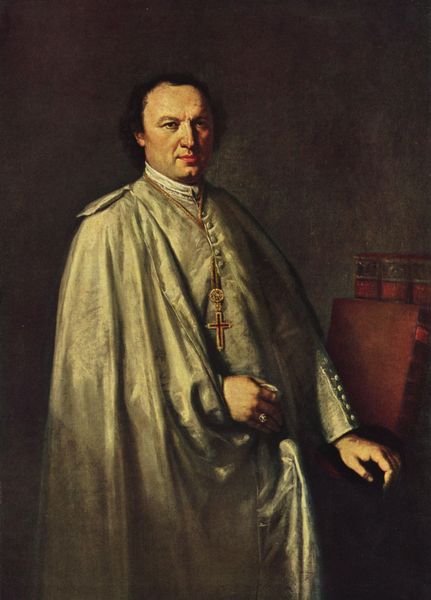
Titel: Porträt des Michael Gilbert
Künstler: Moritz Kellerhoven
Standort: München
Institution: Alte Pinakothek
Schlagwörter: dunkel, gemälde, gott, hand, haut, kopf, mann, schatten, umhang, grün, braun, fenster, geste, grau, haar, hell, hintergrund, licht, mund, nase, raum, schwarz, stirn, stuhl, stützen, weiss, zimmer, blick, rot, beige, hochformat, malerei, hemd, jacke, regal, wand, augen, barock, bibel, falten, gesicht, kleidung, kragen, samt, silber, stehen, ärmel, bildnis, hände, innenraum, portrait, porträt, rückenlehne, öl, kirche, geistlicher, gold, haare, mantel, sessel, stehend, stoff, innen, frontal, kinn, knopf, lippen, potrait, prtrait, renaissance, schulter, seide, bücher, düster, lehne, sitz, kette, beleuchtung, lehnen, bischof, könig, papst, dick, ernst, glanz, lichteinfall, faltenwurf, aufstützen, knöpfe, weste, ring, buch, kreuz, religion, leinwand, stand, adeliger, herrscher, kardinal, brokat, halbglatze, pult, gestus, talar, halbprofil, hubi, goldkette, toga, klerus, priester, kinngrübchen, hamd, purpur, ornat, schulterklappe, siegelring, trasse, feist, blödmann, kleriker, siber, kirchenmann, preister, gelerter, stehporträt, rotes buch, buch7, doofmann, halbkörperportrait, halbkörperporträt, knöpfchen, kreuzkette, mach weiter, probst, adelsmann, strhen